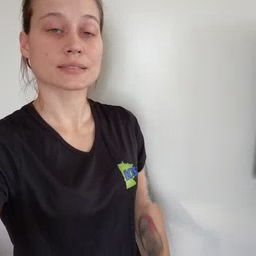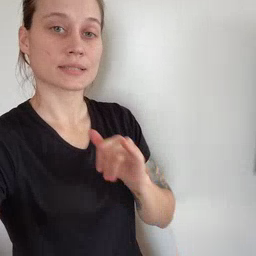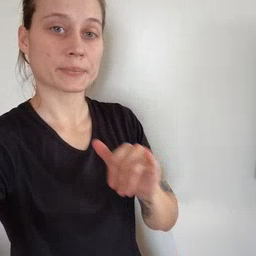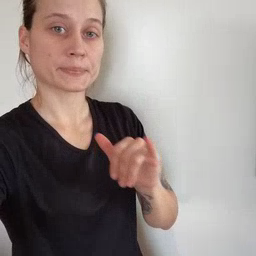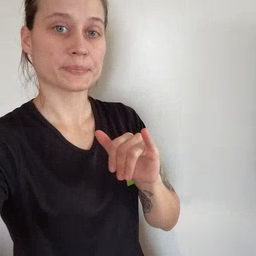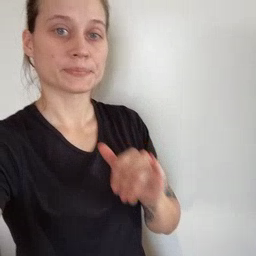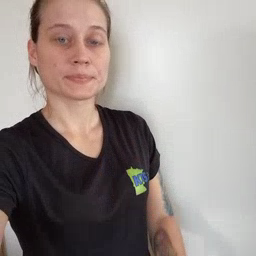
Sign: same